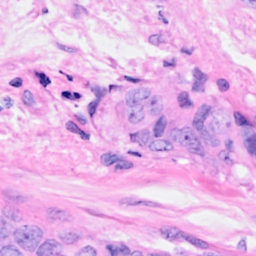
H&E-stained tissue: Breast